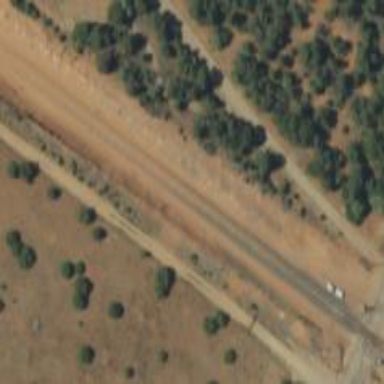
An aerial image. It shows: Railway track.